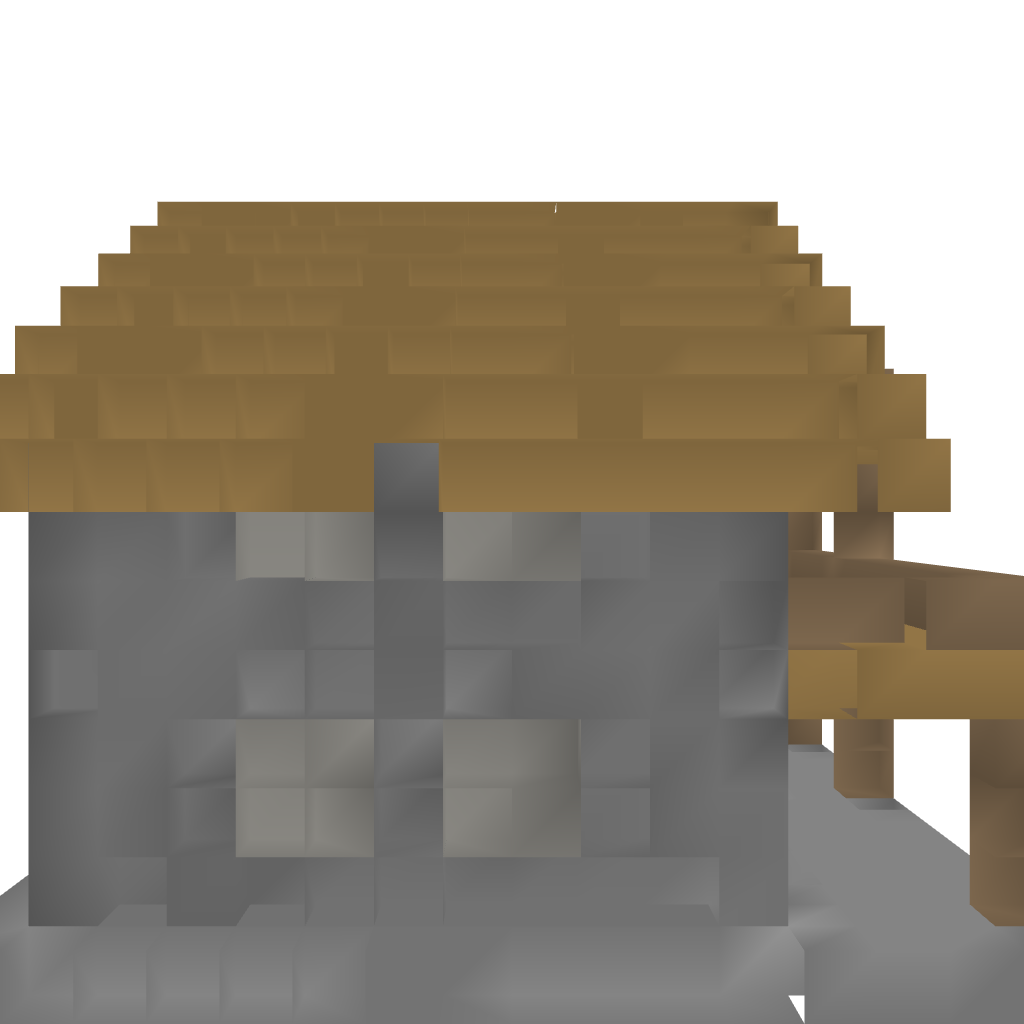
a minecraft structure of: House #1